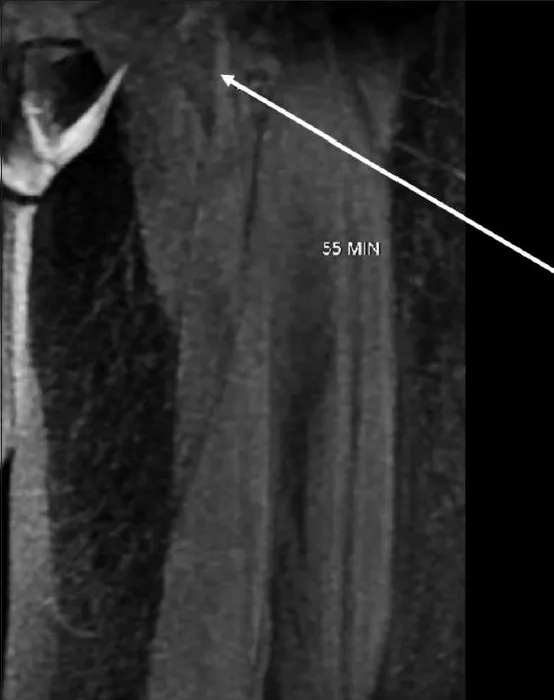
3D spoiled gradient-echo MRI image obtained at 55 min shows dilated lymphatics (arrow) reaching upto the groin.
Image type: radiology (mri)